Question: I want to do this pseudo formula below:
'''
IF CELL VALUE < TODAY() + 60 , THEN FORMAT CELL RED
'''
to these spreadsheet cells :

I am having trouble with Conditional Formatting in EXCEL 2010
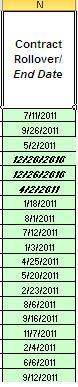
Answer: In Excel, do the following:
- - - - - - - - '=Today() + 60'- -
Once you Apply, you will see your highlighting show up.